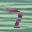
Label: 7